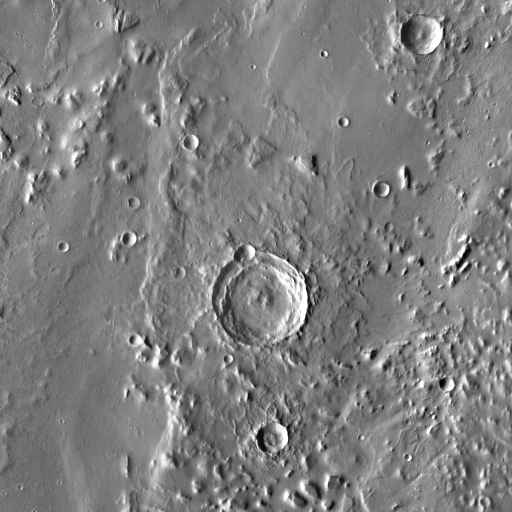
Crater classes present: Background, Other, Layered, Buried